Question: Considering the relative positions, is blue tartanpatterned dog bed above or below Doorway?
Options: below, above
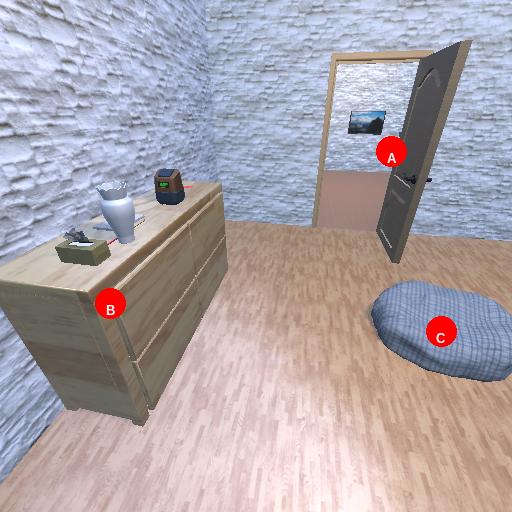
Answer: below